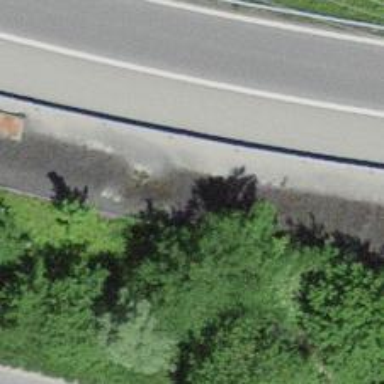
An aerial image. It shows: Guard rail as barrier.